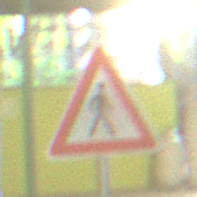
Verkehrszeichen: FussgaengerLinks
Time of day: MorningAfternoon
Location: Roofed (Special)
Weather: NotSpecified
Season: NotSpecified
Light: Artificial